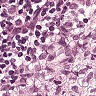
Metastatic tissue present: yes